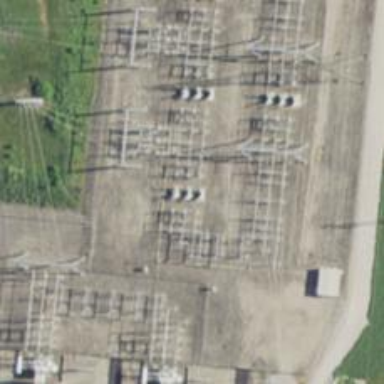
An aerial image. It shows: Switch for power supply.